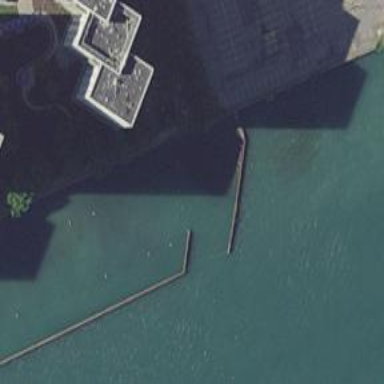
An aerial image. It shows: Breakwater structure.